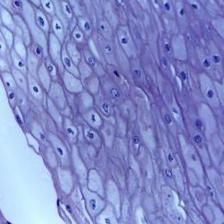
Diagnosis: Normal